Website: bh-photo
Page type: store-pickup
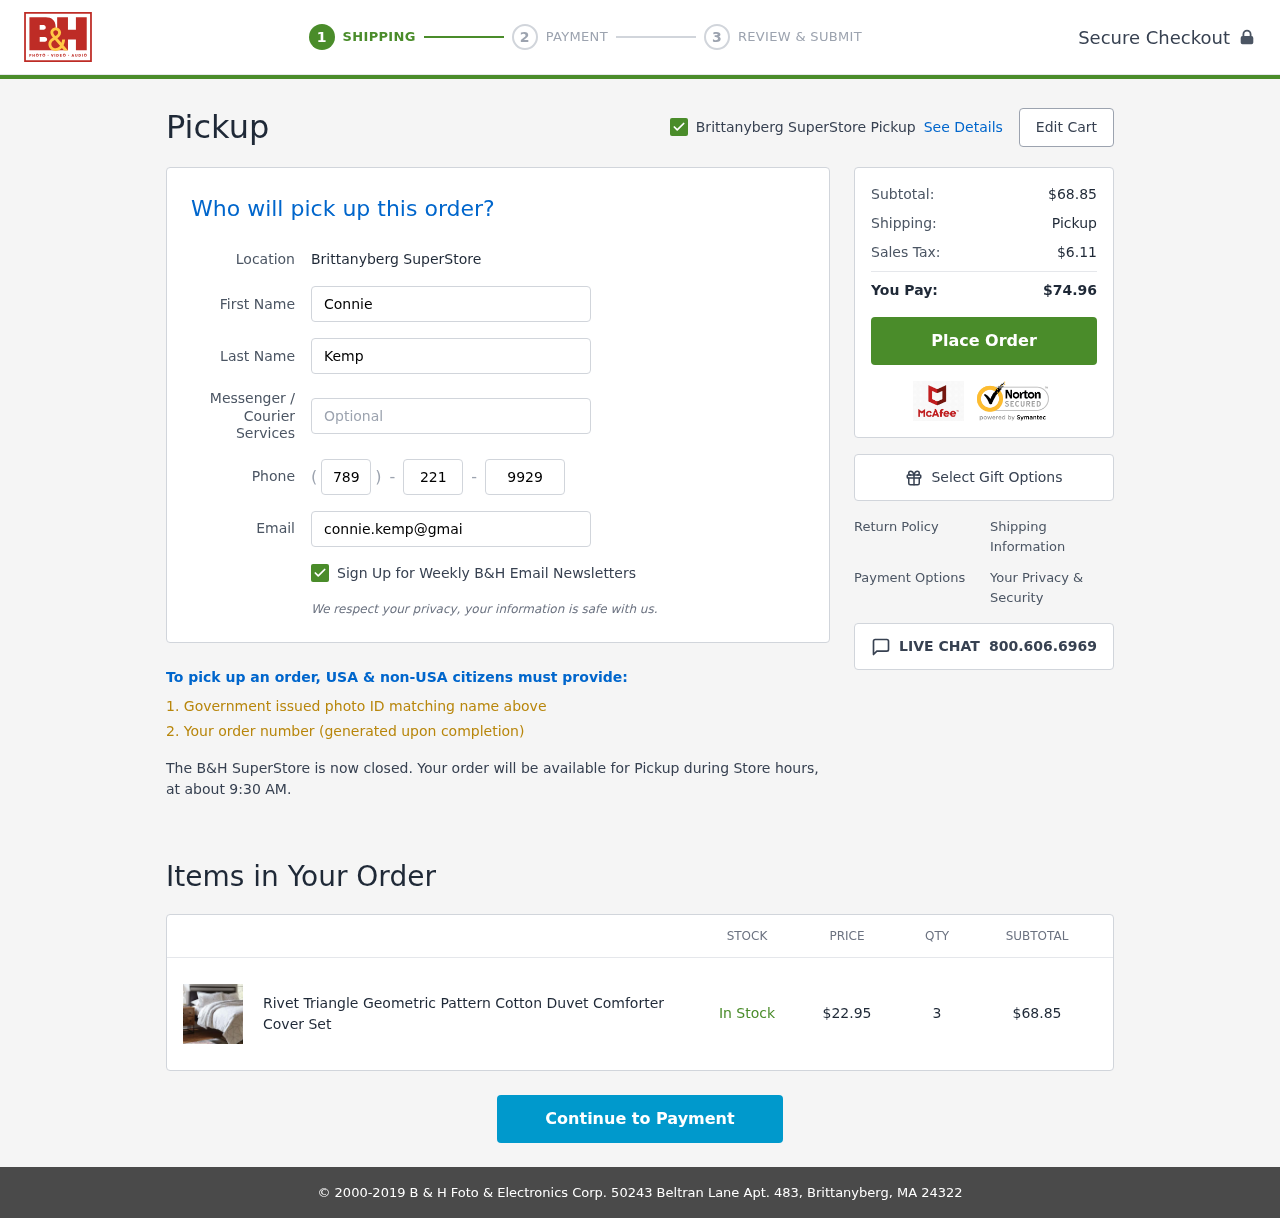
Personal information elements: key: PII_EMAIL
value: connie.kemp@gmail.com
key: PII_FIRSTNAME
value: Connie
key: PII_LASTNAME
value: Kemp
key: PII_LOCATION1_CITY
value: Brittanyberg SuperStore Pickup
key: PII_LOCATION1_CITY
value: Brittanyberg SuperStore
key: PII_PHONE_AREA
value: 789
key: PII_PHONE_PREFIX
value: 221
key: PII_PHONE_SUFFIX
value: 9929
Product elements: key: PRODUCT1_NAME
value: Rivet Triangle Geometric Pattern Cotton Duvet Comforter Cover Set
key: PRODUCT1_PRICE
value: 22.95
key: PRODUCT1_QUANTITY
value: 3
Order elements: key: ORDER_SUBTOTAL
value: $68.85
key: ORDER_TAX
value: $6.11
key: ORDER_TOTAL
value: $74.96